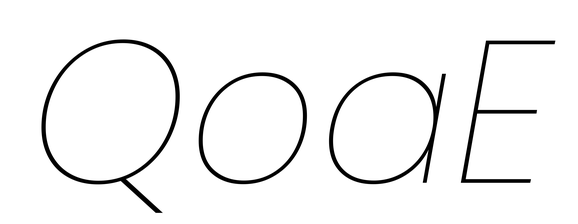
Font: Poppins-ThinItalic